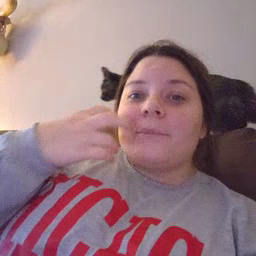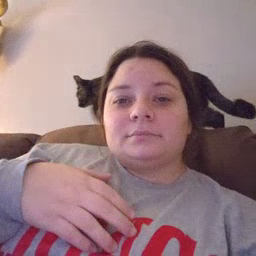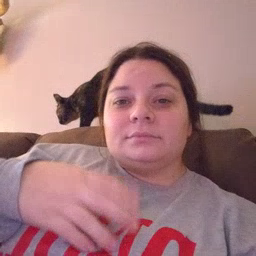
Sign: gum